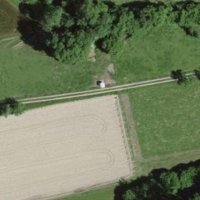
EUNIS habitat code: 52
Species observed at this site:
Gomphocerippus rufus